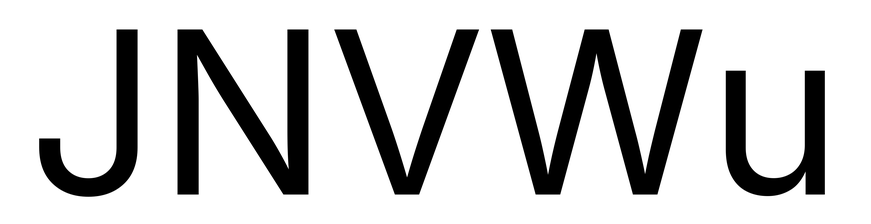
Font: Inter_Regular